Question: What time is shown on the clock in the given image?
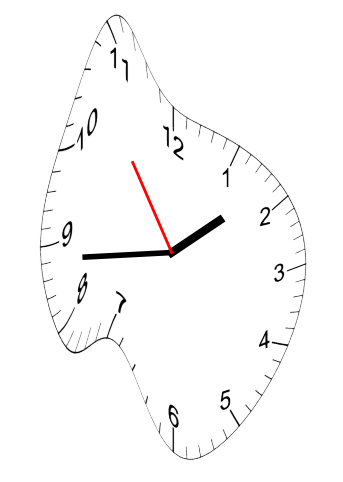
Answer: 01:43:54